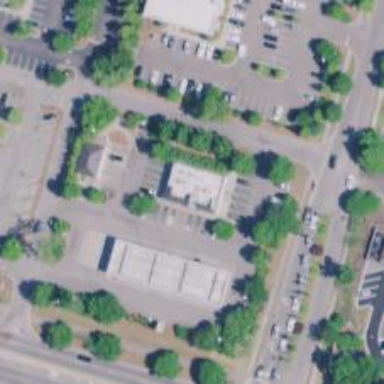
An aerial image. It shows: Convenience shop.